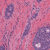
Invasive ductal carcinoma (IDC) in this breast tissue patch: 0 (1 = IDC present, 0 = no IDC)